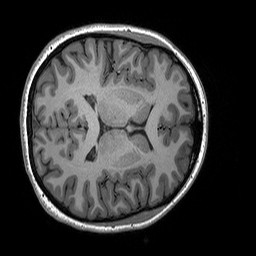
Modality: T1w
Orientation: axial
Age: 25
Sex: female
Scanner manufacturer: siemens
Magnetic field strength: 3 T
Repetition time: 2.3 s
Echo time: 0.00298 s